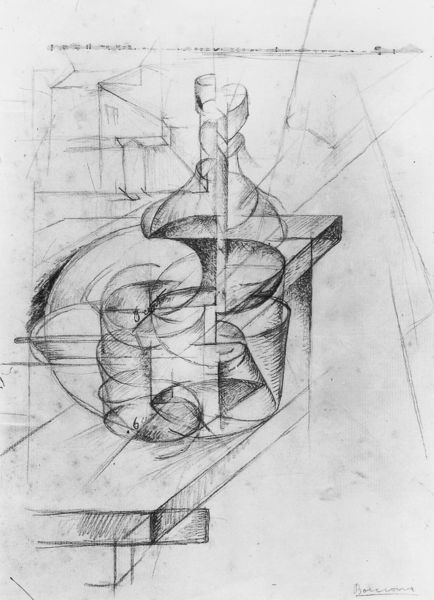
Titel: Tisch + Flasche + Gebäude (Tavola + Bottiglia + caseggiato)
Künstler: Umberto Boccioni
Institution: Mailand, Castello Sforzesco
Schlagwörter: schatten, glas, skizze, tisch, zeichnung, haus, flasche, regal, teller, signatur, rund, perspektive, abstrakt, linien, striche, kante, kohle, brett, schwarzweiß, bleistift, entwurf, schwünge